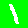
Digit: 1